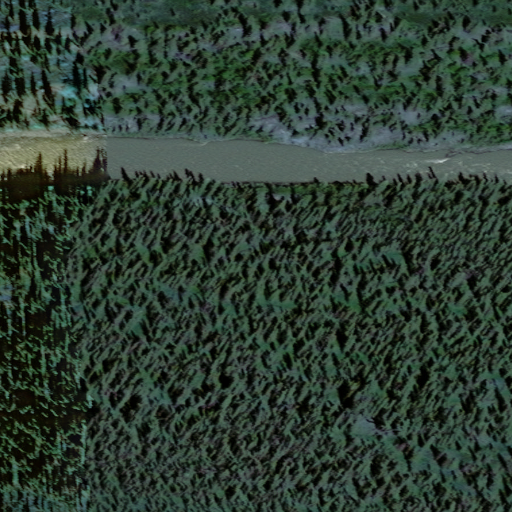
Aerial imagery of valley in Alaska named Hellsgate containing only unknown